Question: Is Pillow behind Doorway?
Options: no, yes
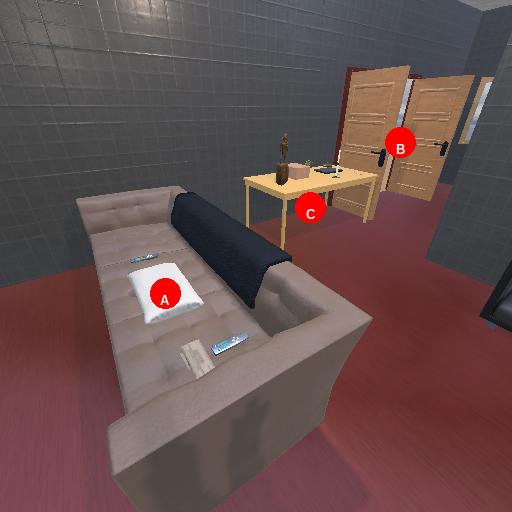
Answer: no